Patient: sex M, age 47
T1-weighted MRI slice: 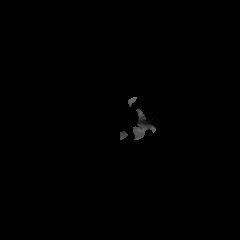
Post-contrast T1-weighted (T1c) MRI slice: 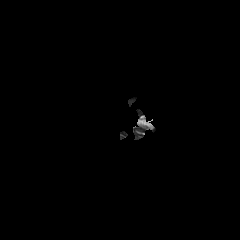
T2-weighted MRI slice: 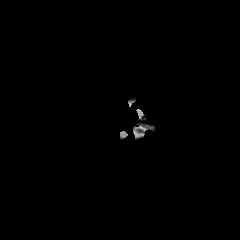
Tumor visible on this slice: no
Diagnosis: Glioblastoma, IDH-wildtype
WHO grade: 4